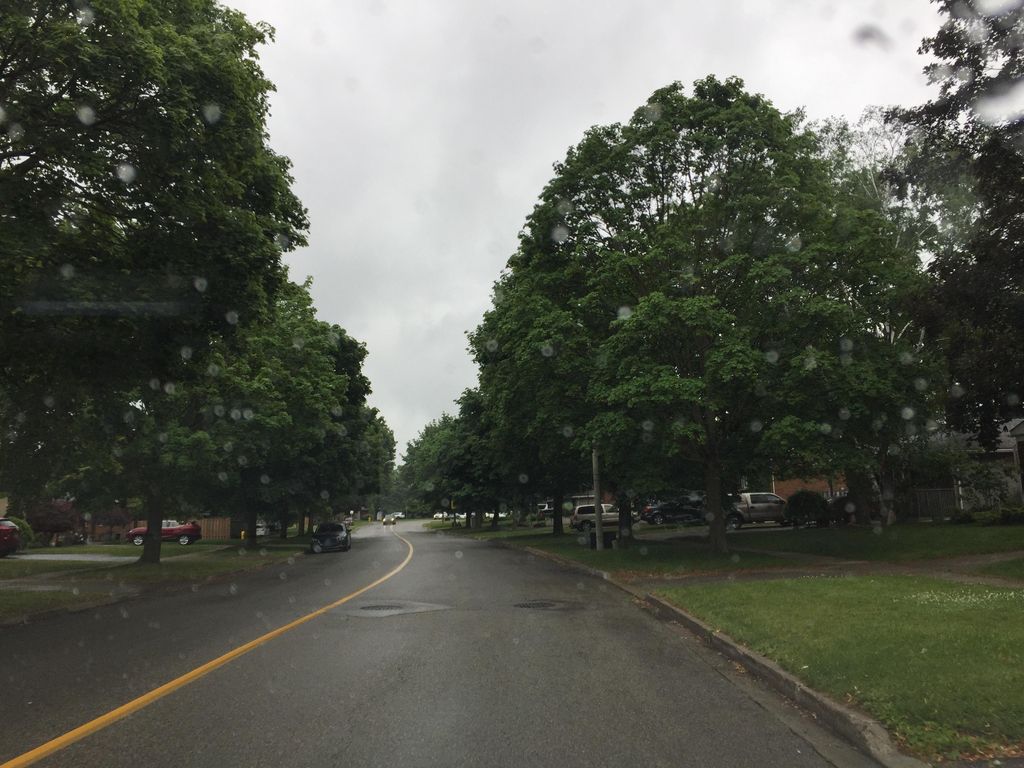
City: kitchener-waterloo